What modifications can be observed between these two pictures?
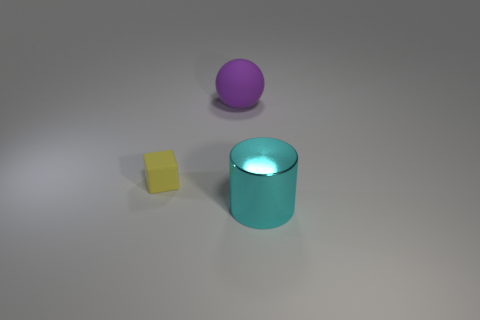
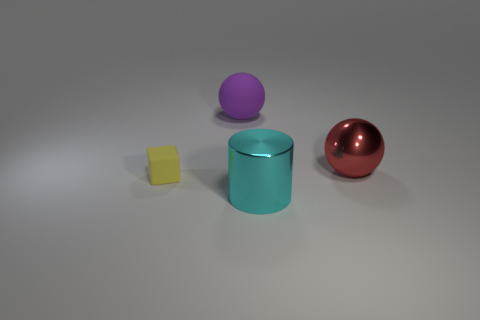
the shiny ball has been newly placed
the red metal sphere has been newly placed
the large red thing has been newly placed
the big red ball has appeared
the large red metallic ball that is in front of the big purple sphere has been newly placed
the big red shiny sphere behind the cylinder has been added
the big red ball has appeared
the large red metal sphere in front of the yellow cube has appeared
the large red shiny ball that is on the right side of the purple rubber object has appeared